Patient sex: F
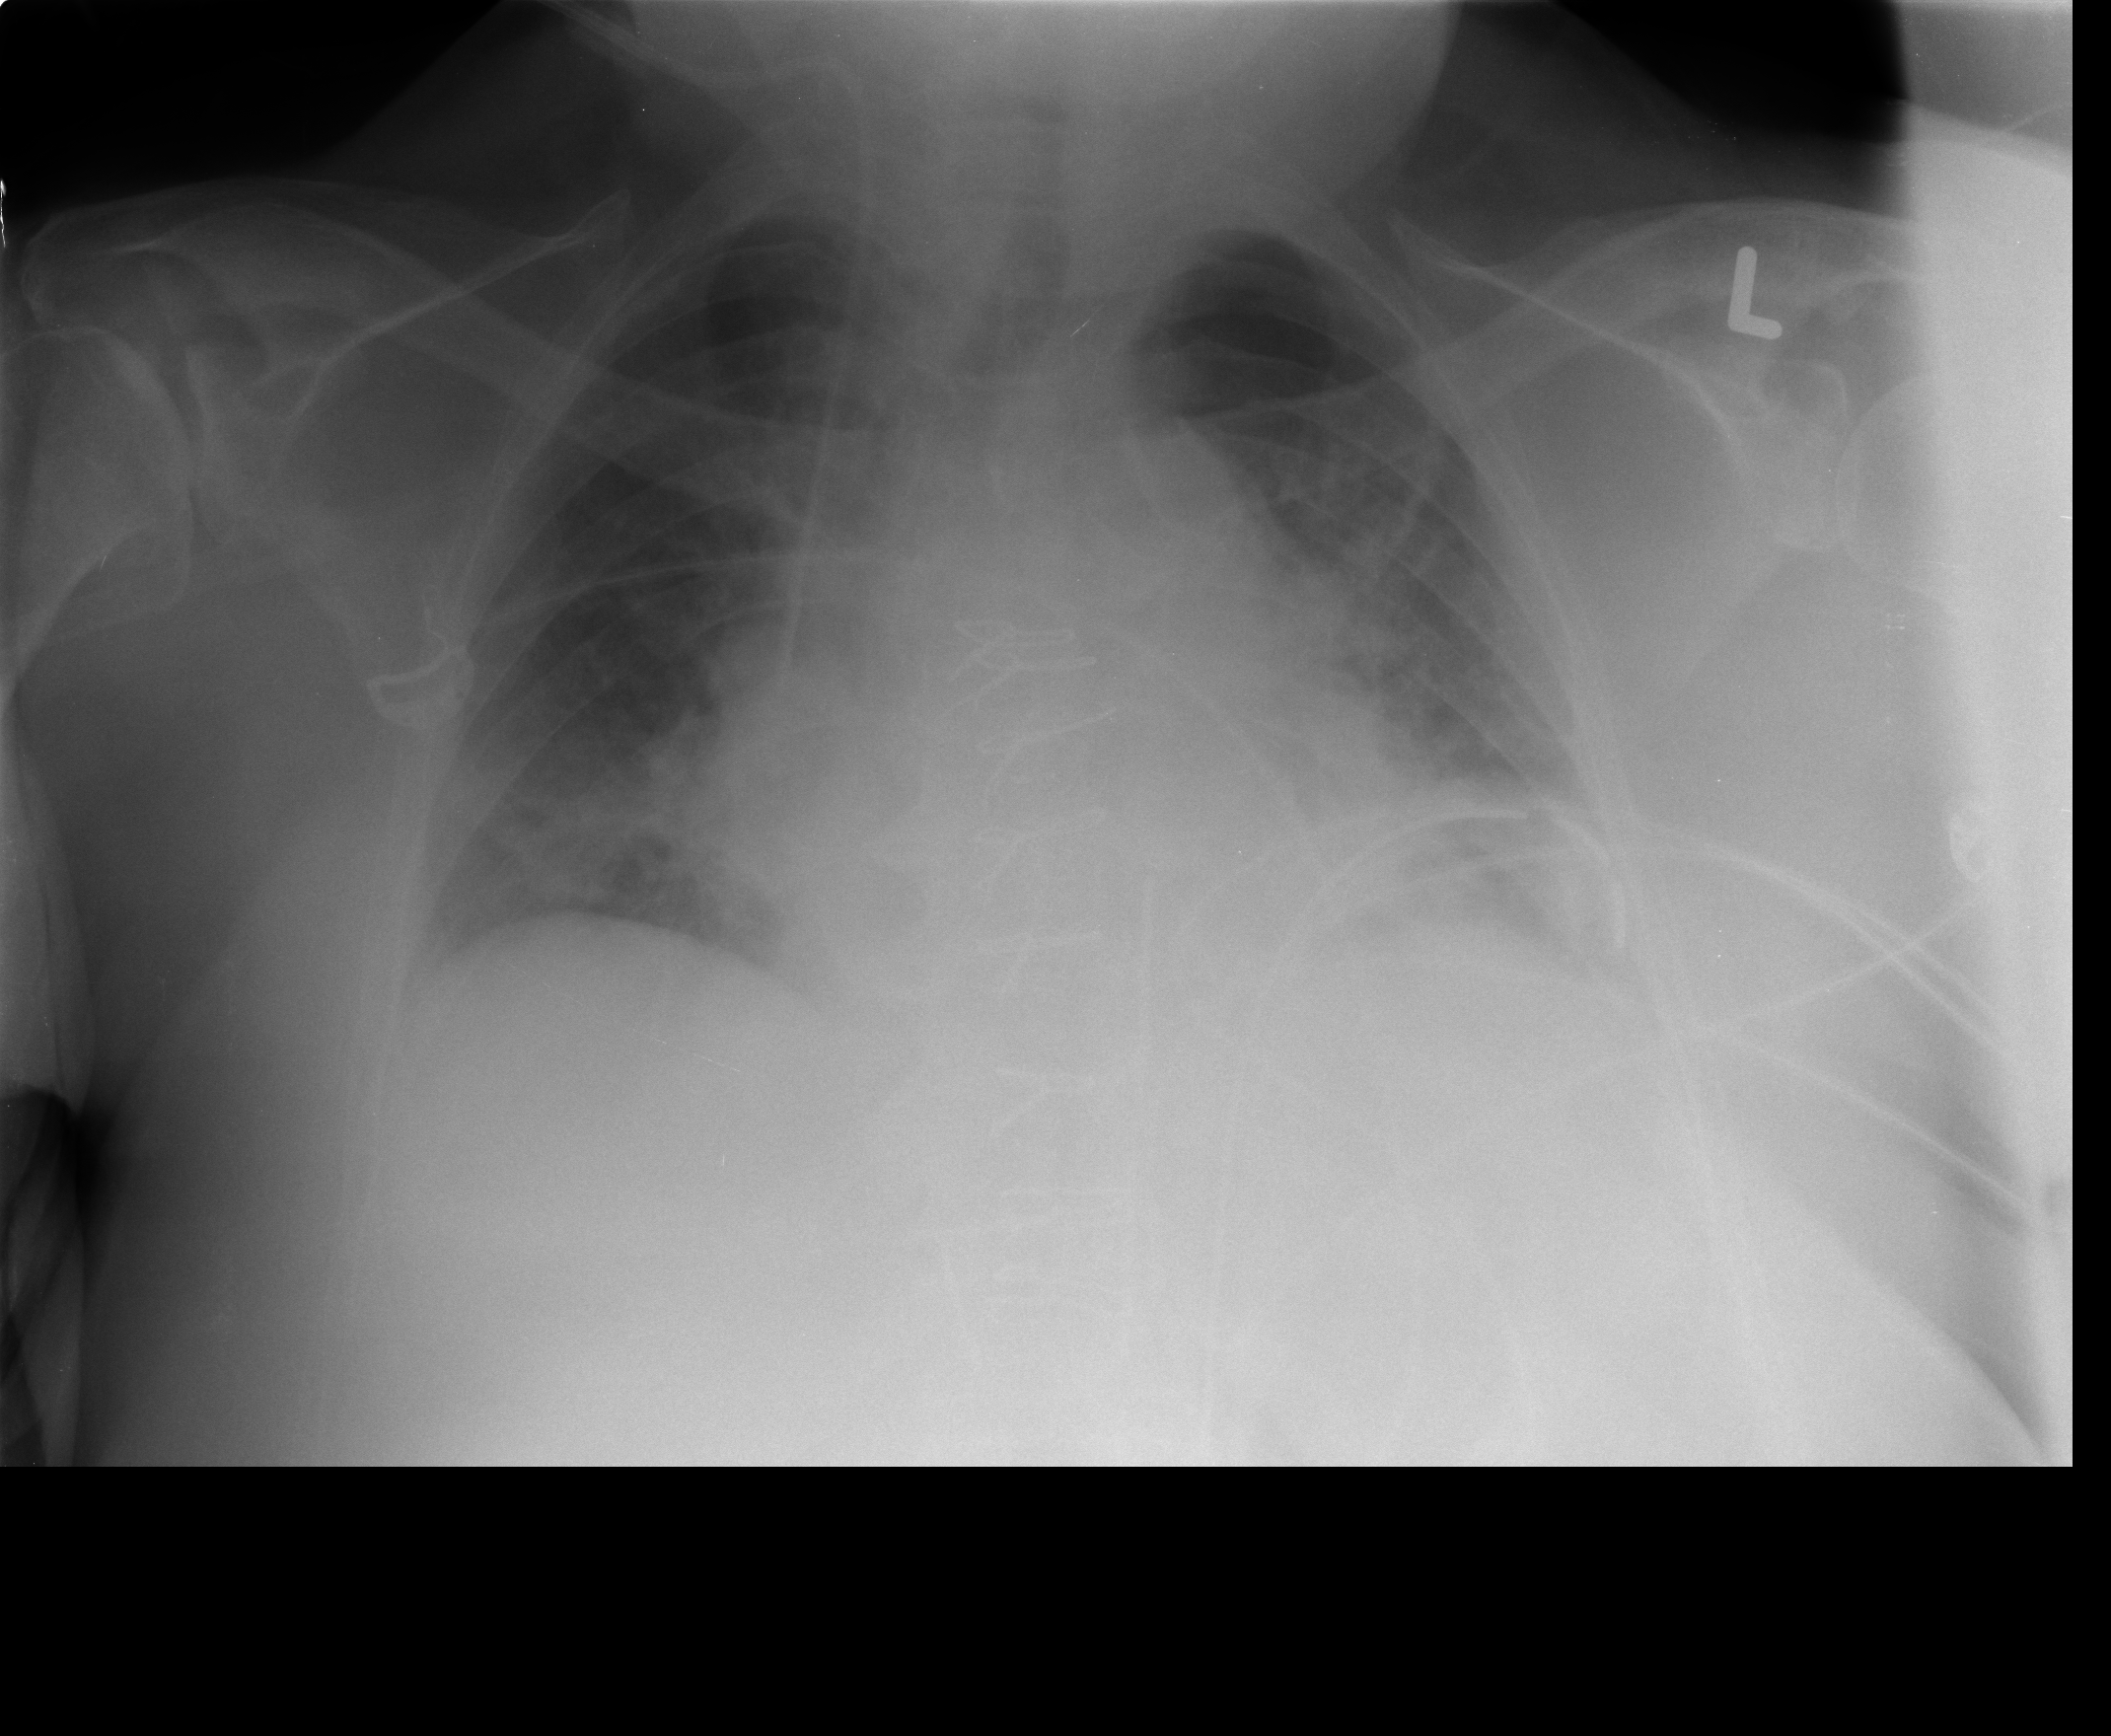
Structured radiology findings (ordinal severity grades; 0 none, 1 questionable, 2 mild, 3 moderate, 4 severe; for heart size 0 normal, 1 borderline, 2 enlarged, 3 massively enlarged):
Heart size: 2
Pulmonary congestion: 2
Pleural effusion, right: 1
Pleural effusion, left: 2
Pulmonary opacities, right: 0
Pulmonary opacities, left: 0
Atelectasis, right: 2
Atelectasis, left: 2